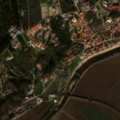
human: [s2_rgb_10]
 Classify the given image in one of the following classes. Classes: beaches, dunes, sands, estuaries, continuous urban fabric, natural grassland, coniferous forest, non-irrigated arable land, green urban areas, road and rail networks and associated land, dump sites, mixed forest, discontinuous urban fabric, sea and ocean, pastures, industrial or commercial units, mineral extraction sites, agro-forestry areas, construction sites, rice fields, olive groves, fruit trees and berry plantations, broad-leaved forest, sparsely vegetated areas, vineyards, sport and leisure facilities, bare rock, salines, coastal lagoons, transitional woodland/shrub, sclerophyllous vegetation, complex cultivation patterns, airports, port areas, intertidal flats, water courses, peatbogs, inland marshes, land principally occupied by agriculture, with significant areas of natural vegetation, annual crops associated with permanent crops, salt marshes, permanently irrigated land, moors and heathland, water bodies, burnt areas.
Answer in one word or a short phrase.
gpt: continuous urban fabric, discontinuous urban fabric, rice fields, complex cultivation patterns, broad-leaved forest